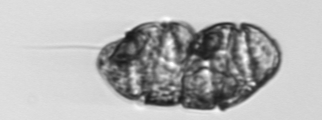
Label: Margalefidinium